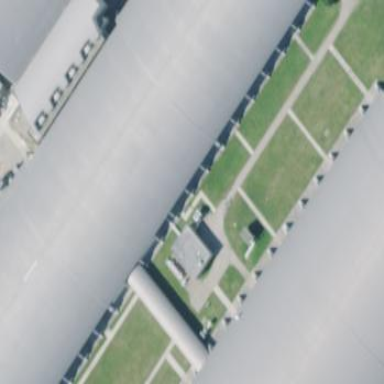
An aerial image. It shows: Round grey hangar with silver roof.